Field crop: tomato
Growth stage: 2
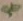
Species: solanum